Question: I am developing a site and noticed in testing, I'll get an email ping when going to the URL. Basically what is returned is a blank notification.

I suspect it's something to do with what I entered in the action field?
'''
<form id="frmContact" action="<?php echo $_SERVER['PHP_SELF']; ?>" method="POST">
'''
Also I entered the php script right above the html declaration tag...
'''
<?php
$to = "17antonio.ortiz@gmail.com";
$from = $_REQUEST['email'];
$name = $_REQUEST['name'];
$headers = "From: $from";
$subject = "You have a message sent from your site";
$fields = array();
$fields{"name"} = "name";
$fields{"email"} = "email";
$fields{"comments"} = "comments";
$body = "Here is what was sent:
"; foreach($fields as $a => $b){ $body .= sprintf("%20s: %s
",$b,$_REQUEST[$a]); }
$send = mail($to, $subject, $body, $headers);
?>
<!DOCTYPE html>
'''
Any insight will be appreciated!
P.S. Is there anyway to make the text in the email flush left? :) Looks a little funny centered!
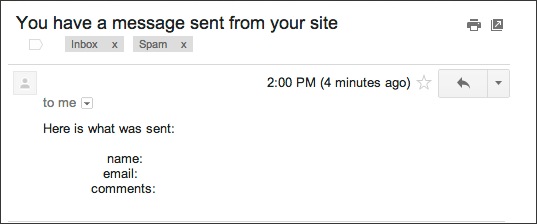
Answer: The php code is being executed every single time the page is loaded. What you probably want instead is to run the php code only after the form is posted:
'''
if ($_SERVER['REQUEST_METHOD'] == "POST")
{
// paste all your php code to send the email here
}
'''